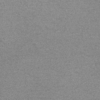
Label: dusty